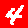
Digit: 4